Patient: sex F, age 22
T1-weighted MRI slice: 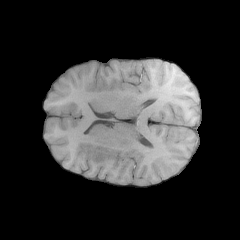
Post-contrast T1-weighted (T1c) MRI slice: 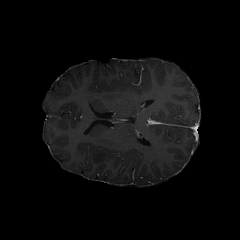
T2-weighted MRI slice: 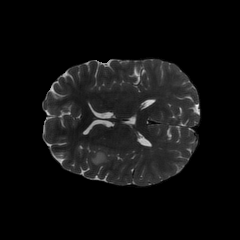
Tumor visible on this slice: yes
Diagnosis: Astrocytoma, IDH-mutant
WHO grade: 2